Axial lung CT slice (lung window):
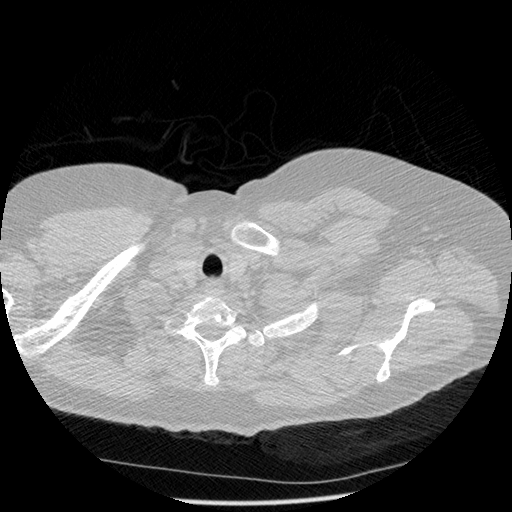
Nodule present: no